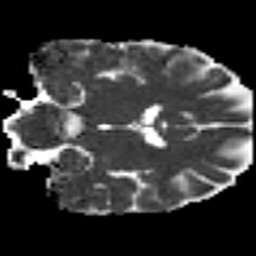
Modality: MD
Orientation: coronal
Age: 33
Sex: male
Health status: ill
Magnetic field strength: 3 T
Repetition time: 9 s
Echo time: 0.093 s